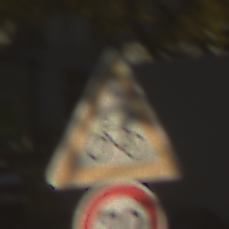
Verkehrszeichen: RadverkehrRechts
Zusatzzeichen unten: Geschwindigkeit70
Umgebung: Outdoor, Urban
Tageszeit: SunriseSunset
Wetter: PartlyCloudy
Licht: Natural
Jahreszeit: Autumn
Kontrast: HighContrast